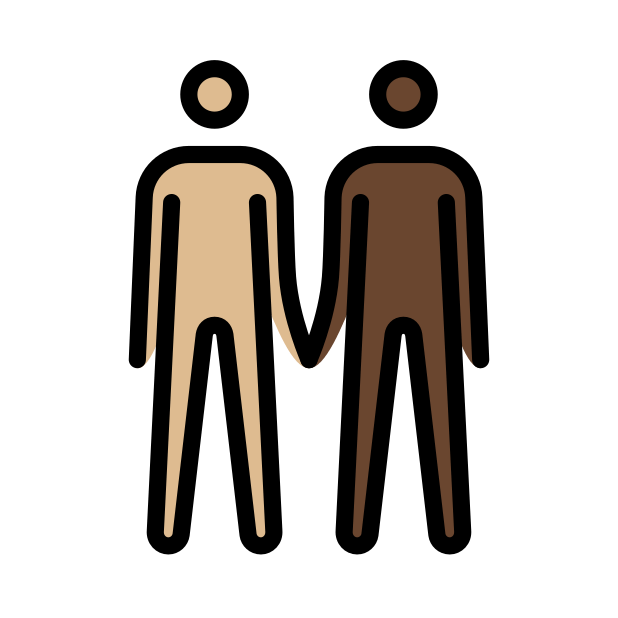
men holding hands: medium-light skin tone, dark skin tone